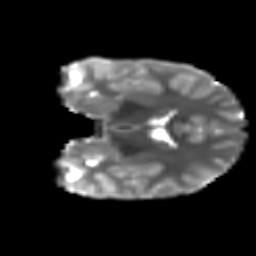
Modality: T2w
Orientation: coronal
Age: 10
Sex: male
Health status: ill
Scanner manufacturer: ge
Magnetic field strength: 3 T
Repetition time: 6.752 s
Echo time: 0.079 s